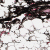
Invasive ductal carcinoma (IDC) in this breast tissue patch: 0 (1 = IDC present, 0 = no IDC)